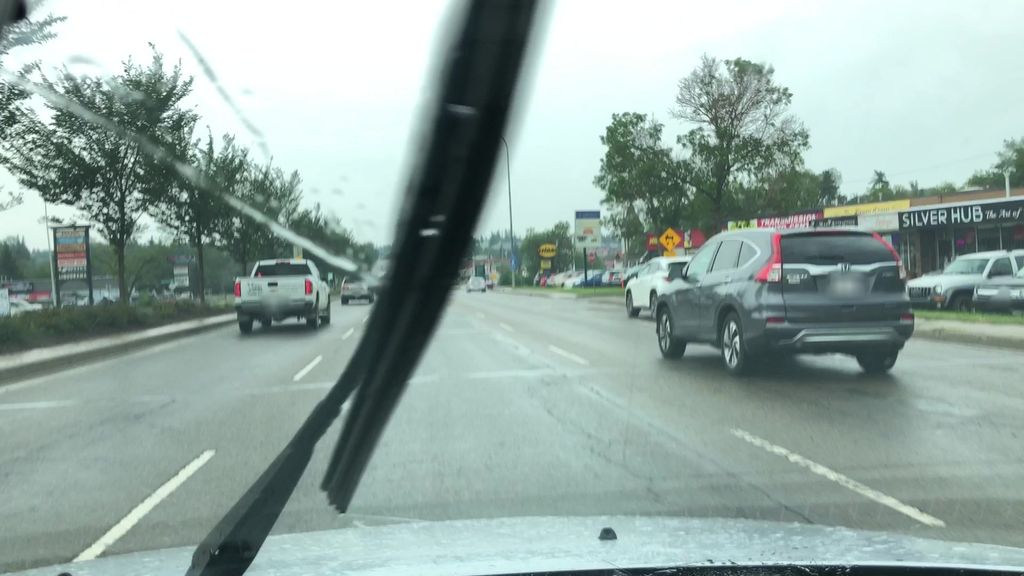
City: edmonton